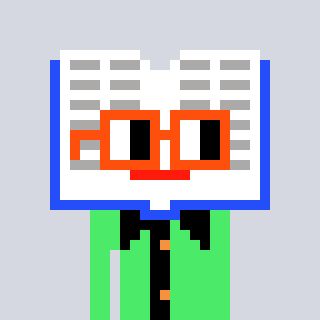
a pixel art character with square orange glasses, a dictionary-shaped head and a teal-colored body on a cool background